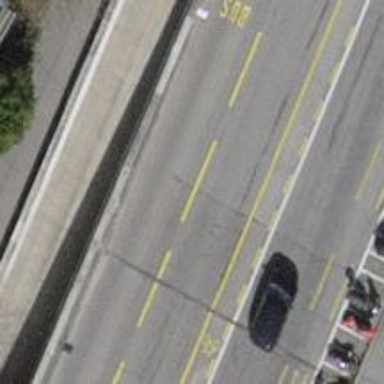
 bus lane on the left and bus-bicycle shared lane on the left."